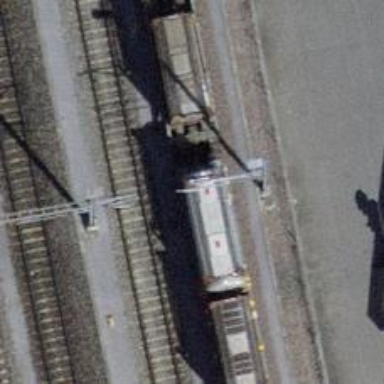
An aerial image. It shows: Electrified rail siding with contact line.